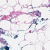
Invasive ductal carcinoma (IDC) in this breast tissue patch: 0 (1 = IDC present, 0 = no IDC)